Field crop: maize
Growth stage: 2
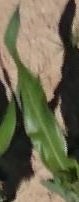
Species: maize